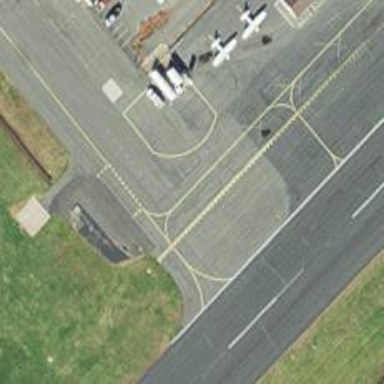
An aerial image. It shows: View of taxiway at the airport.